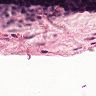
Metastatic tissue present: no